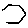
Label: hexagon